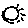
Label: sun